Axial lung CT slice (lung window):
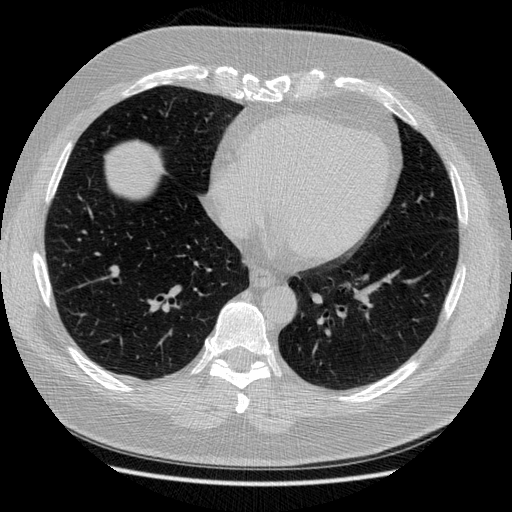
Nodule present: no